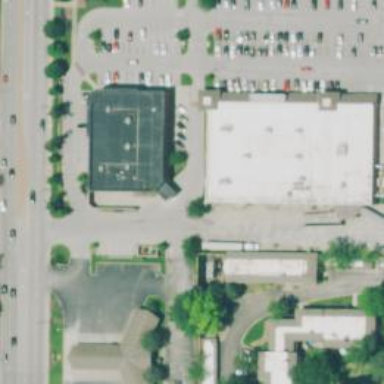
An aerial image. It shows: Pharmacy providing healthcare services.